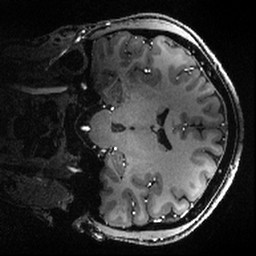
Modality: T1w
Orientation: coronal
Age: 29
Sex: female
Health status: healthy
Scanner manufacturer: siemens
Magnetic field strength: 9.4 T
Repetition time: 3.8 s
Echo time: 0.0025 s